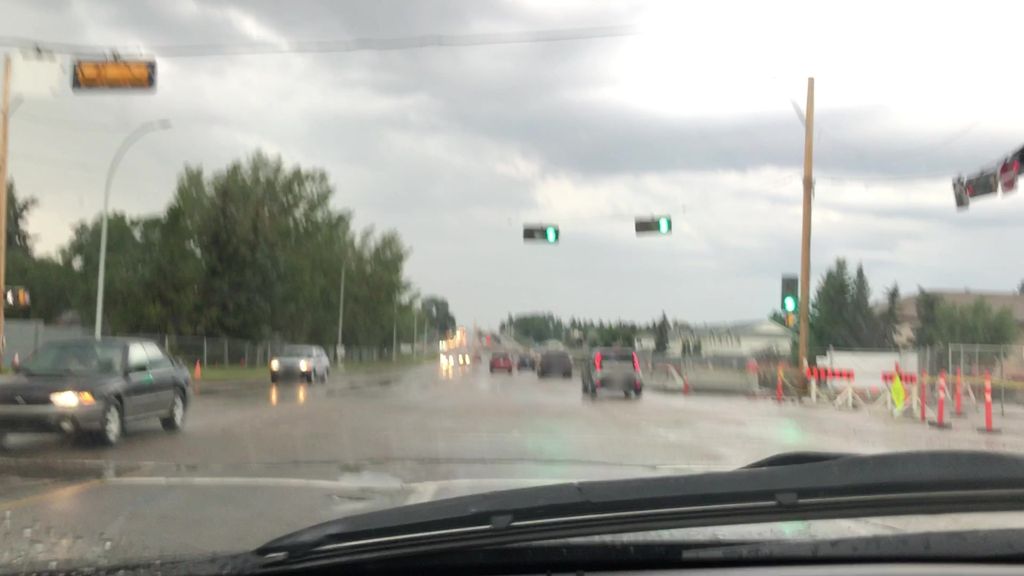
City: edmonton